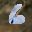
Label: 6